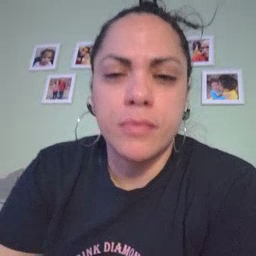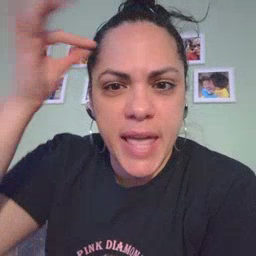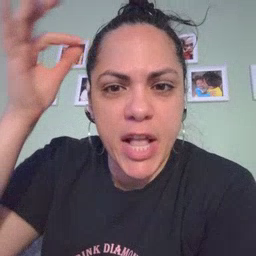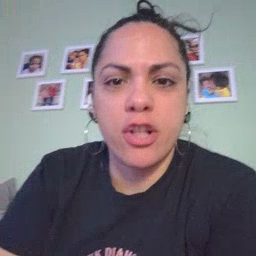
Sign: hair